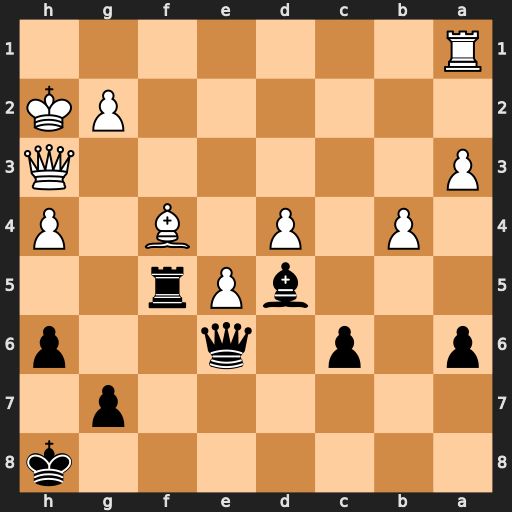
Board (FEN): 7k/6p1/p1p1q2p/3bPr2/1P1P1B1P/P6Q/6PK/R7
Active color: b
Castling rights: -
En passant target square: -
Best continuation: Rxf4 Qxe6 Bxe6